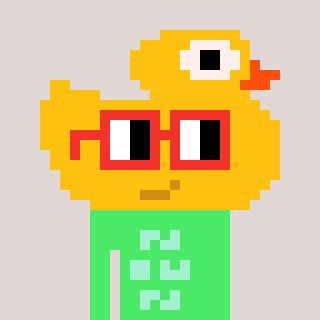
a pixel art character with square red glasses, a ducky-shaped head and a teal-colored body on a warm background